Question: I'm doing a project in which images are added dynamically to the screen. There are absolutely no XML references created at compile-time because the entire thing is generated dynamically.

The entire thing is generated dynamically. Now, I want to know how to add an onclick event to each of the images. Basically, when an image is clicked, another image with a darker shade should appear (it is basically an answer sheet so it is like a bubble is shaded). I would like some sample code in this context. I'm new to Android and am pretty much lost now.
Please help!
P.S. If the source code is required, I'll gladly put it up. Please let me know.
EDIT: Putting up the code:
'''
package ekalavya.pratnala.quiz;
import java.io.BufferedReader;
import java.io.File;
import java.io.FileReader;
import java.util.StringTokenizer;
import android.app.Activity;
import android.os.Bundle;
import android.view.View;
import android.view.ViewGroup.LayoutParams;
import android.widget.ImageView;
import android.widget.RelativeLayout;
import android.widget.ScrollView;
import android.widget.TextView;
public class QuizActivity extends Activity {
/** Called when the activity is first created. */
@Override
public void onCreate(Bundle savedInstanceState) {
super.onCreate(savedInstanceState);
setContentView(R.layout.main);
// Beginning of variable declarations
File quizSpecs = new File("mnt/sdcard/teacher_1.csv"); // Read the file
BufferedReader csvReader = null;
String line = ""; // Storing each line in a string
StringTokenizer currentLine = null;
int noOfQuestions = 0; // Number of questions in the quiz
int time = 0; // Duration of the quiz
int[][] quizData; // Storing the quiz specifications in an integer array
int i = 0, j = 0, k = 0; // Loop variables
int[][] questionImages = {
{ R.drawable.a, R.drawable.b, R.drawable.c, R.drawable.d,
R.drawable.e, R.drawable.f, R.drawable.g, R.drawable.h,
R.drawable.i, R.drawable.j },
{ R.drawable.a_checked, R.drawable.b_checked,
R.drawable.c_checked, R.drawable.d_checked,
R.drawable.e_checked, R.drawable.f_checked,
R.drawable.g_checked, R.drawable.h_checked,
R.drawable.i_checked, R.drawable.j_checked },
{ R.drawable.zero, R.drawable.one, R.drawable.two,
R.drawable.three, R.drawable.four, R.drawable.five,
R.drawable.six, R.drawable.seven, R.drawable.eight,
R.drawable.nine, R.drawable.decimal },
{ R.drawable.zero_checked, R.drawable.one_checked,
R.drawable.two_checked, R.drawable.three_checked,
R.drawable.four_checked, R.drawable.five_checked,
R.drawable.six_checked, R.drawable.seven_checked,
R.drawable.eight_checked, R.drawable.nine_checked,
R.drawable.decimal_checked } };
int previd = 0;
// End of variable declarations
try {
csvReader = new BufferedReader(new FileReader(quizSpecs));
} catch (Exception e) {
// TODO Auto-generated catch block
e.printStackTrace();
}
try {
line = csvReader.readLine();
} catch (Exception e) {
// TODO Auto-generated catch block
e.printStackTrace();
}
currentLine = new StringTokenizer(line, ",");
noOfQuestions = Integer.parseInt(currentLine.nextToken());
time = Integer.parseInt(currentLine.nextToken());
// System.out.println(noOfQuestions + " " + time);
while (currentLine.hasMoreTokens()) {
currentLine.nextToken();
}
quizData = new int[noOfQuestions][6];
for (i = 0; i < noOfQuestions; i++) {
try {
line = csvReader.readLine();
} catch (Exception e) {
// TODO Auto-generated catch block
e.printStackTrace();
}
currentLine = new StringTokenizer(line, ",");
for (j = 0; j < 6; j++) {
quizData[i][j] = Integer.parseInt(currentLine.nextToken());
// System.out.println(quizData[i][j]);
}
}
try {
csvReader.close();
} catch (Exception e) {
// TODO Auto-generated catch block
e.printStackTrace();
}
ScrollView s1 = new ScrollView(this);
RelativeLayout r1 = new RelativeLayout(this);
for (i = 0; i < noOfQuestions; i++) {
System.out.println(quizData[i][2]);
TextView questionNo = new TextView(this);
questionNo.setText(String.valueOf(i + 1));
questionNo.setId(1000 * (i + 1));
questionNo.setTextSize(18);
RelativeLayout.LayoutParams p1 = new RelativeLayout.LayoutParams(
RelativeLayout.LayoutParams.WRAP_CONTENT,
RelativeLayout.LayoutParams.WRAP_CONTENT);
p1.addRule(RelativeLayout.BELOW, previd);
previd = (1000 * (i + 1));
questionNo.setLayoutParams(p1);
r1.addView(questionNo, p1);
switch (quizData[i][1]) {
case 1:
case 2:
for (j = 0; j < 10; j++) {
ImageView option = new ImageView(this);
option.setImageResource(questionImages[0][j]);
option.setId((1000 * (i + 1)) + j + 1);
if (j >= quizData[i][2]) {
option.setVisibility(View.INVISIBLE);
option.setEnabled(false);
}
RelativeLayout.LayoutParams params = new RelativeLayout.LayoutParams(
RelativeLayout.LayoutParams.WRAP_CONTENT,
RelativeLayout.LayoutParams.WRAP_CONTENT);
params.addRule(RelativeLayout.BELOW, ((1000 * i) + 1));
params.addRule(RelativeLayout.RIGHT_OF,
((1000 * (i + 1)) + j));
previd = ((1000 * (i + 1)) + j);
option.setLayoutParams(params);
r1.addView(option, params);
}
break;
case 3:
for (j = 0; j < (quizData[i][3] == 0 ? quizData[i][2]
+ quizData[i][3] : quizData[i][2] + quizData[i][3] + 1); j++) {
for (k = 10; k > -1; k--) {
ImageView num = new ImageView(this);
num.setImageResource(questionImages[2][10 - k]);
num.setId((1000 * (i + 1)) + (100 * j) + k + 1);
RelativeLayout.LayoutParams params = new RelativeLayout.LayoutParams(
RelativeLayout.LayoutParams.WRAP_CONTENT,
RelativeLayout.LayoutParams.WRAP_CONTENT);
if (j == 0) {
params.addRule(RelativeLayout.RIGHT_OF,
(1000 * (i + 1)));
} else {
params.addRule(RelativeLayout.RIGHT_OF,
(1000 * (i + 1)) + (100 * (j - 1)) + k + 1);
}
if (k == 10) {
params.addRule(RelativeLayout.BELOW, (1000 * i) + 1);
} else {
params.addRule(RelativeLayout.BELOW,
((1000 * (i + 1)) + (100 * j) + k + 2));
}
num.setLayoutParams(params);
r1.addView(num, params);
}
}
previd = (1000 * (i + 1)) + 1;
break;
case 4:
case 5:
for (j = quizData[i][2] - 1; j > -1; j--) {
for (k = 0; k < quizData[i][3]; k++) {
ImageView match = new ImageView(this);
match.setImageResource(questionImages[0][k]);
match.setId((1000 * (i + 1)) + (100 * j) + k + 1);
RelativeLayout.LayoutParams params = new RelativeLayout.LayoutParams(
RelativeLayout.LayoutParams.WRAP_CONTENT,
RelativeLayout.LayoutParams.WRAP_CONTENT);
if (k == 0) {
params.addRule(RelativeLayout.RIGHT_OF,
(1000 * (i + 1)));
} else {
params.addRule(RelativeLayout.RIGHT_OF,
(1000 * (i + 1)) + (100 * j) + k);
}
if (j == quizData[i][2] - 1) {
params.addRule(RelativeLayout.BELOW, (1000 * i) + 1);
} else {
params.addRule(RelativeLayout.BELOW,
(1000 * (i + 1)) + (100 * (j + 1)) + k + 1);
}
match.setLayoutParams(params);
r1.addView(match, params);
}
}
previd = (1000 * (i + 1)) + 1;
break;
}
}
s1.addView(r1, new LayoutParams(LayoutParams.FILL_PARENT,
LayoutParams.FILL_PARENT));
this.setContentView(s1);
}
}
'''
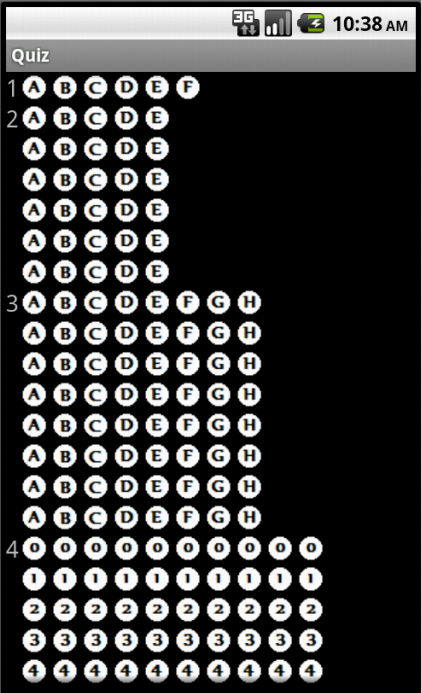
Answer: implement OnClickListener in your Activity
'''
public class QuizActivity extends Activity implements OnClickListener
{
.
.
.
for (j = 0; j < 10; j++) {
ImageView option = new ImageView(this);
option.setImageResource(questionImages[0][j]);
option.setId((1000 * (i + 1)) + j + 1);
option.setOnClickListener(this); // setOnClickListener to your dynamically Image view..
if (j >= quizData[i][2]) {
option.setVisibility(View.INVISIBLE);
option.setEnabled(false);
}
RelativeLayout.LayoutParams params = new RelativeLayout.LayoutParams(
RelativeLayout.LayoutParams.WRAP_CONTENT,
RelativeLayout.LayoutParams.WRAP_CONTENT);
params.addRule(RelativeLayout.BELOW, ((1000 * i) + 1));
params.addRule(RelativeLayout.RIGHT_OF,
((1000 * (i + 1)) + j));
previd = ((1000 * (i + 1)) + j);
option.setLayoutParams(params);
r1.addView(option, params);
}
'''
// Override onClick and put switch case for differentiate imageview's click..
'''
@Override
public void onClick(View v)
{
switch (v.getId())
{
case //id of your dynamically imageview :
break;
}
}
}
'''